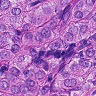
Metastatic tissue present: yes